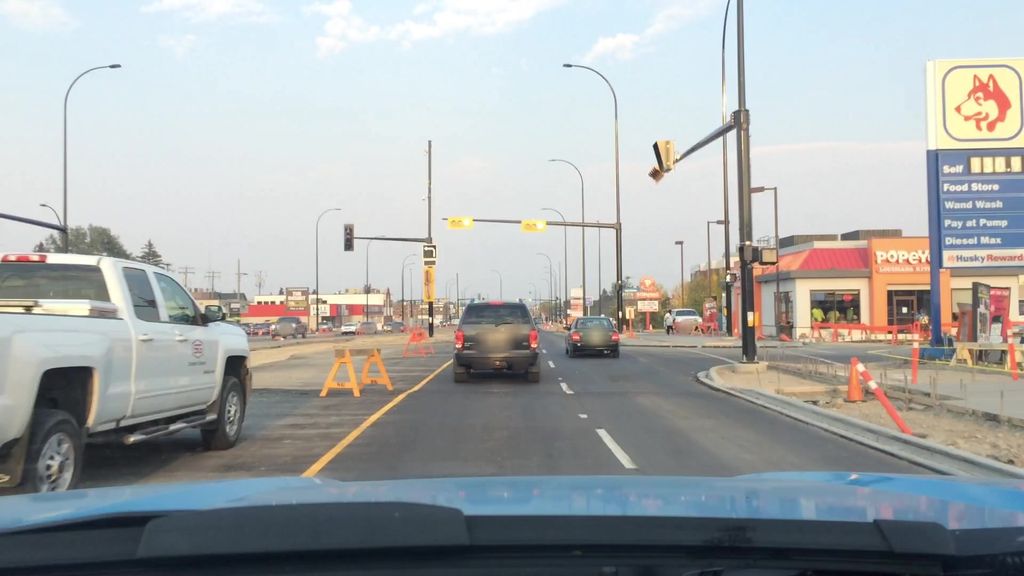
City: calgary